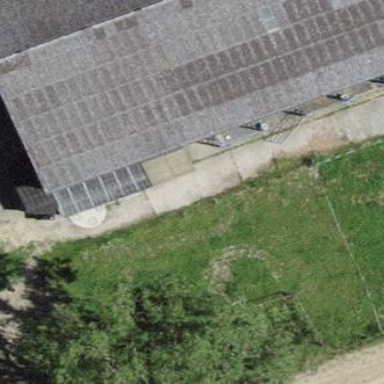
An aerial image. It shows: Stable building.